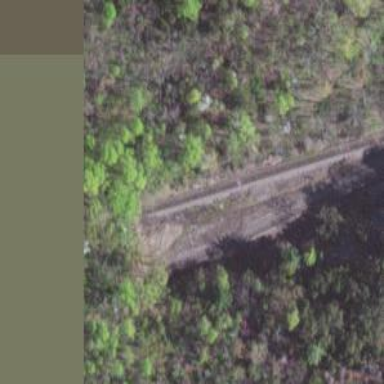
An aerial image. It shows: Railroad crossover.